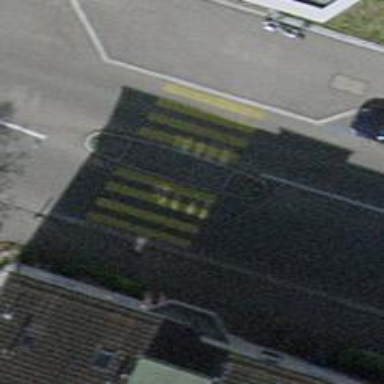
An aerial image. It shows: Uncontrolled zebra crossing with central island.